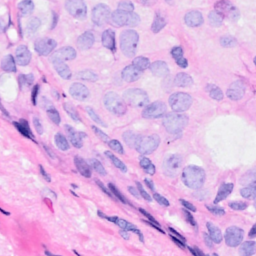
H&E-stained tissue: Breast